Interaction volume radius: 10 \u00c5
Interaction volume height: 35 \u00c5
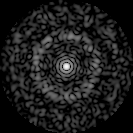
Disorder parameter: 0.8439